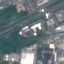
Land use / land cover class: Industrial